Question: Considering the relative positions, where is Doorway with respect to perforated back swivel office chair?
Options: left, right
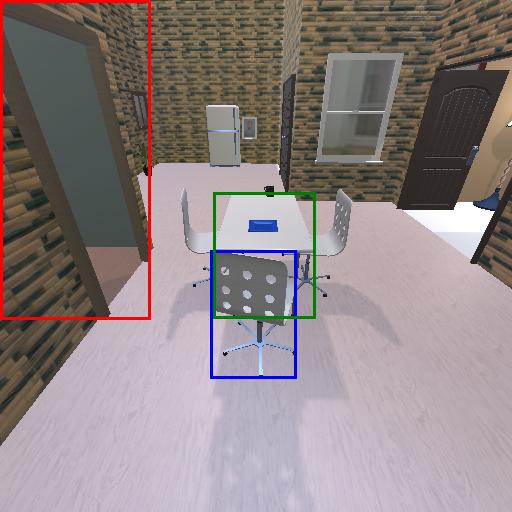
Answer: left